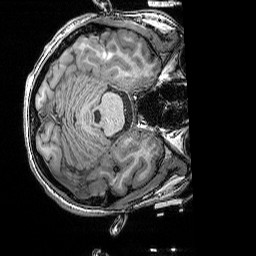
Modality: T1w
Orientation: axial
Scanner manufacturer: siemens
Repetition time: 2.25 s
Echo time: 0.00418 s